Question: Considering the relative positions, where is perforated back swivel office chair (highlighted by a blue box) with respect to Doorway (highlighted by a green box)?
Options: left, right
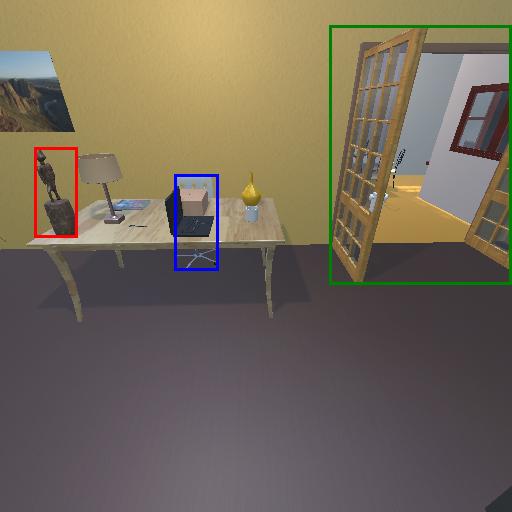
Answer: left